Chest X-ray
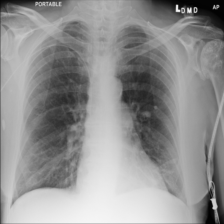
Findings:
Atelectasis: negative
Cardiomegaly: negative
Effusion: negative
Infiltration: negative
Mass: negative
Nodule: negative
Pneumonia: negative
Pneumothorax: negative
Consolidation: negative
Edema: negative
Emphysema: negative
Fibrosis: negative
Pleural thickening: negative
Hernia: negative